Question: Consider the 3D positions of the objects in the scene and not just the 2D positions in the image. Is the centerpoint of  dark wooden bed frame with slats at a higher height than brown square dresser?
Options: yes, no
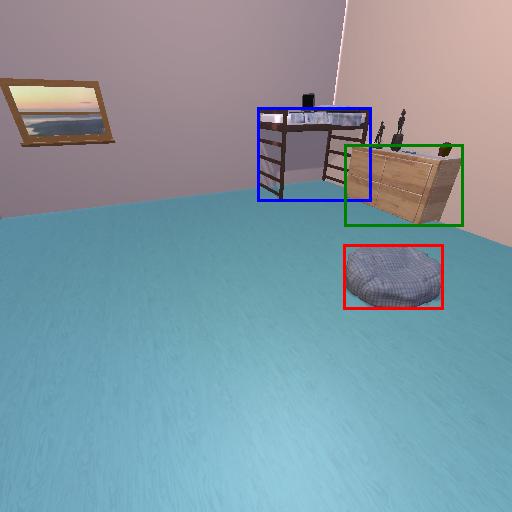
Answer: yes